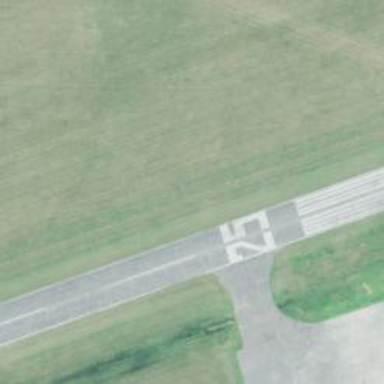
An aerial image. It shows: View of runway in airport.